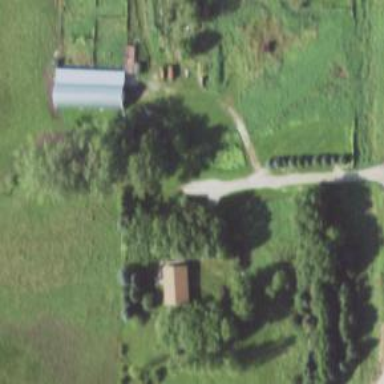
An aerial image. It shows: Farmyard area.